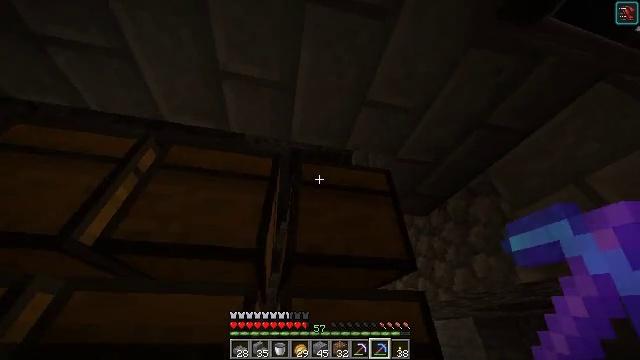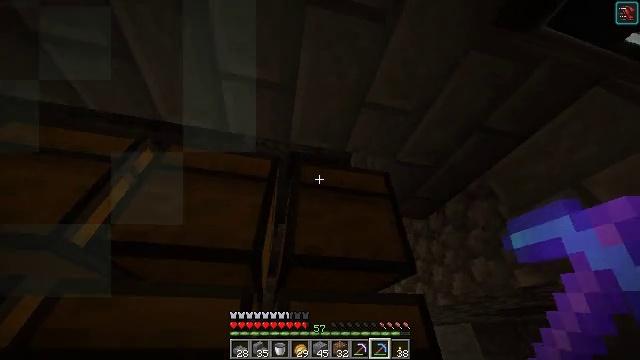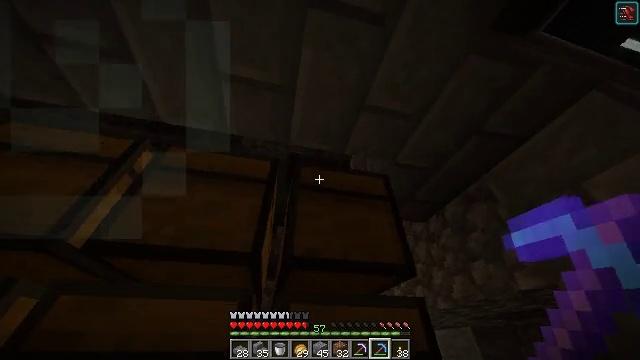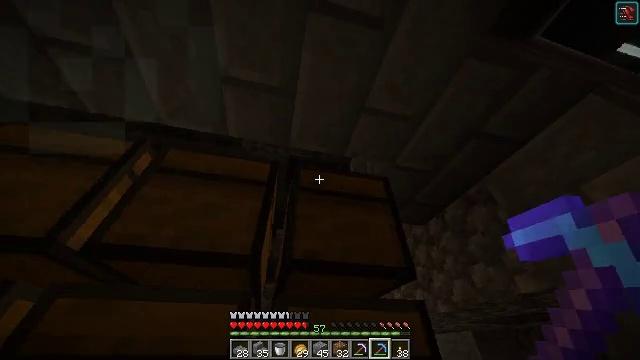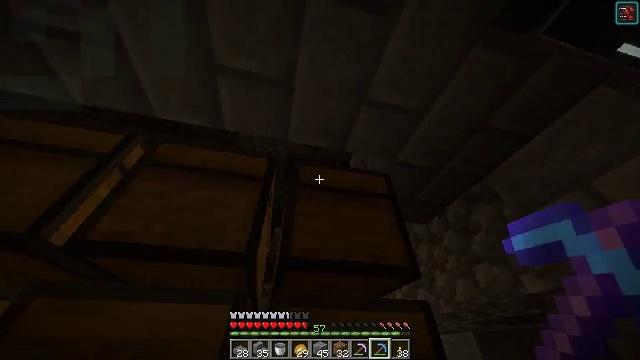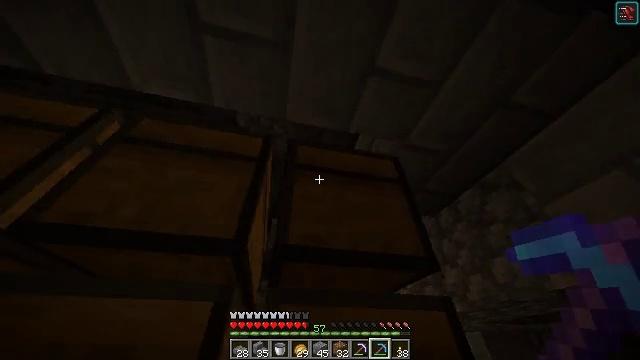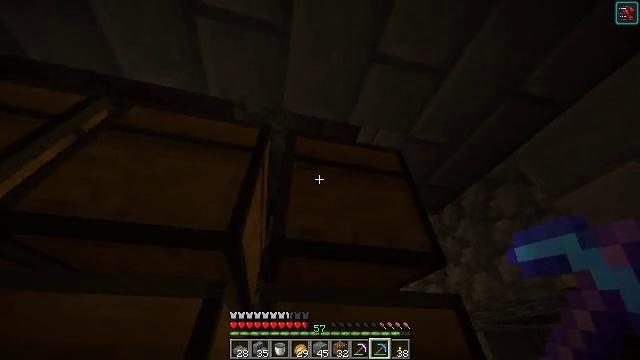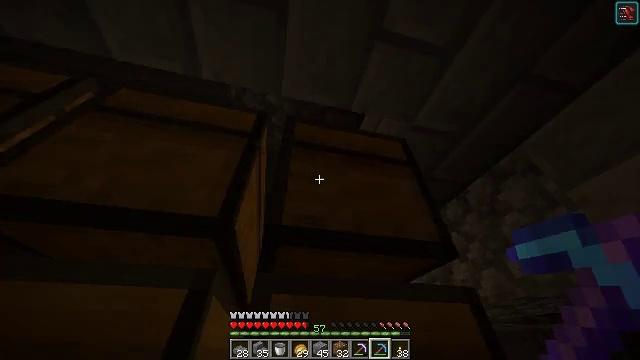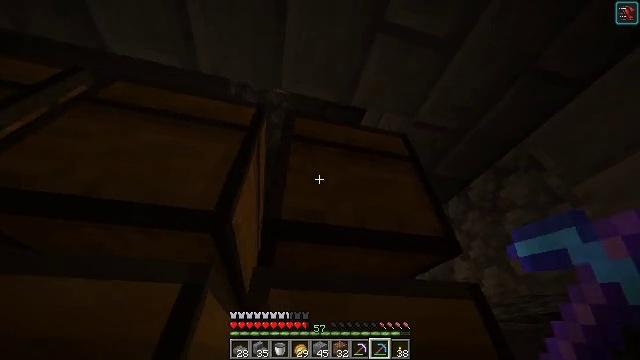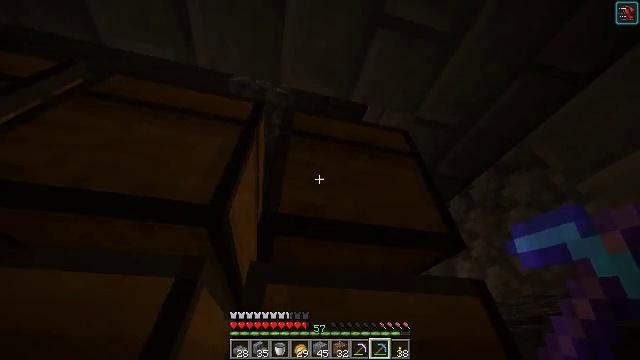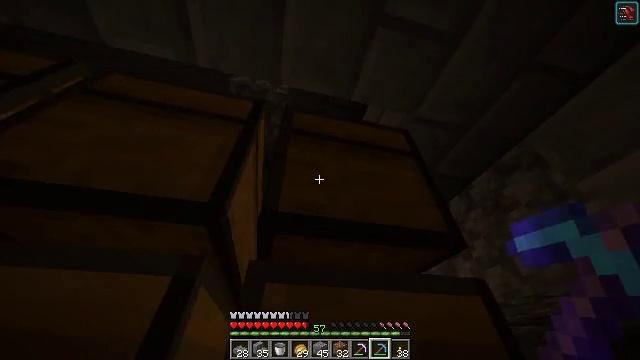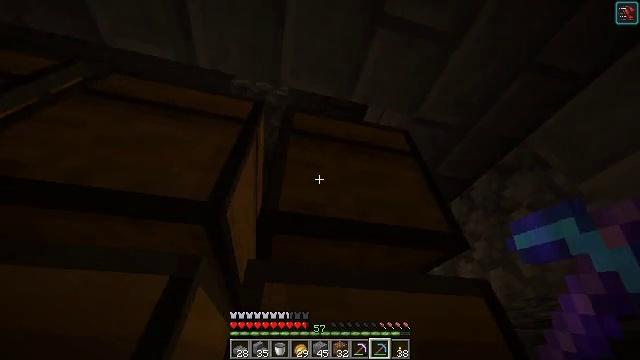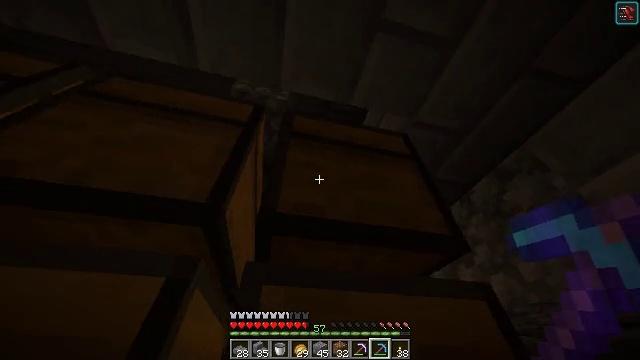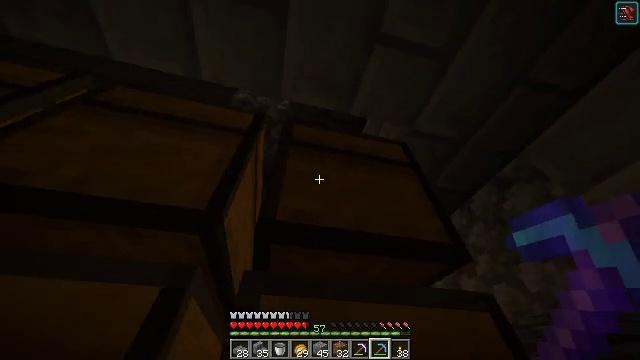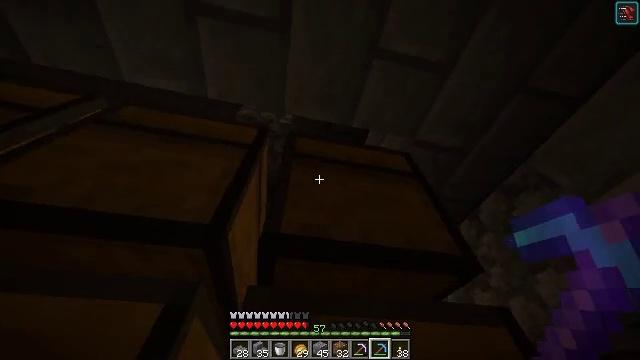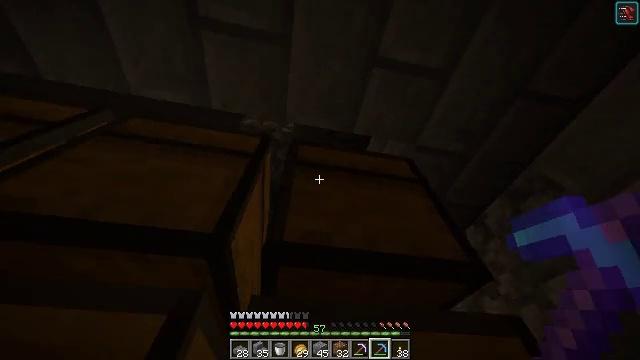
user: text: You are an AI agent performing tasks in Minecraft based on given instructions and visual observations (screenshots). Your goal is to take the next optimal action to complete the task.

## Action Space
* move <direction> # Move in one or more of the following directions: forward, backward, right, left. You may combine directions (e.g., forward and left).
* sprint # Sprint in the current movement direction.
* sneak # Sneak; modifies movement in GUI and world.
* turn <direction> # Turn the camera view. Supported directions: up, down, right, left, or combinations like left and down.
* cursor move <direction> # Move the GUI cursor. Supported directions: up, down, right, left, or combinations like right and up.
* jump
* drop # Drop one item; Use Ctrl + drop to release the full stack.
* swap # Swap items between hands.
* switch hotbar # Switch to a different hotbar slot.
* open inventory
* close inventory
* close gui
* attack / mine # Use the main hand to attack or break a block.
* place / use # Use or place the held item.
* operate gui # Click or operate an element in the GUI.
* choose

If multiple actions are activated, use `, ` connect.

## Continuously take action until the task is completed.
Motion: motion action
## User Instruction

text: Mine stone brick stairs block.
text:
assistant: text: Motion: turn up
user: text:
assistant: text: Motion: no_op
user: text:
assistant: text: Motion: no_op
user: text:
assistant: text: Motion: move forward
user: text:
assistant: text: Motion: move forward
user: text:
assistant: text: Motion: no_op
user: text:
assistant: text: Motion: no_op
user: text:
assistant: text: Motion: no_op
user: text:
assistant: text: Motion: no_op
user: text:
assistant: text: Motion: no_op
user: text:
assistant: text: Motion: no_op
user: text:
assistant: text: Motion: turn up
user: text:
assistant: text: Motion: turn up
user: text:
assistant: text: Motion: turn left and up
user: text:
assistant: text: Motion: turn left and up
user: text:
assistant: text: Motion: turn up
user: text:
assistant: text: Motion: turn up
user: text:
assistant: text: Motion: turn left and up
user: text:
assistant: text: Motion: turn left and up
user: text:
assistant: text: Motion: turn up
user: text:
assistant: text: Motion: no_op
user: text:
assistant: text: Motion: no_op
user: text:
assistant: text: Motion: no_op
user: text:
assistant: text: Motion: no_op
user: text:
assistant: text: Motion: no_op
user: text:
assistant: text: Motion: no_op
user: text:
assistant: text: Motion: no_op
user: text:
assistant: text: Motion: attack / mine
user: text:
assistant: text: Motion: attack / mine
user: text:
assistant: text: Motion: attack / mine